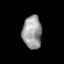
Tissue: skin
Cell type: Epithelial cells
Senescence score: 0.2865
Nuclear area (px): 618
Mean DAPI intensity: 156.222